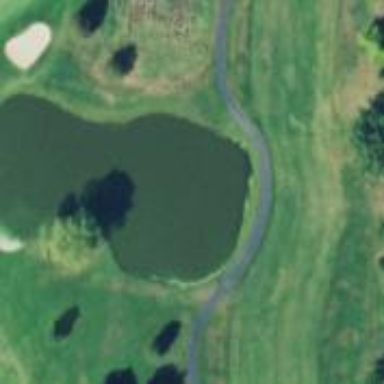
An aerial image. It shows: Water hazard in golf course. The hazard is natural water feature.